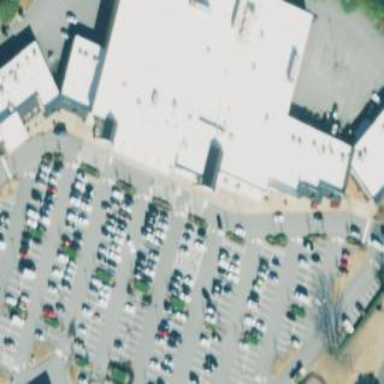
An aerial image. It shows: Retail building.